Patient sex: M
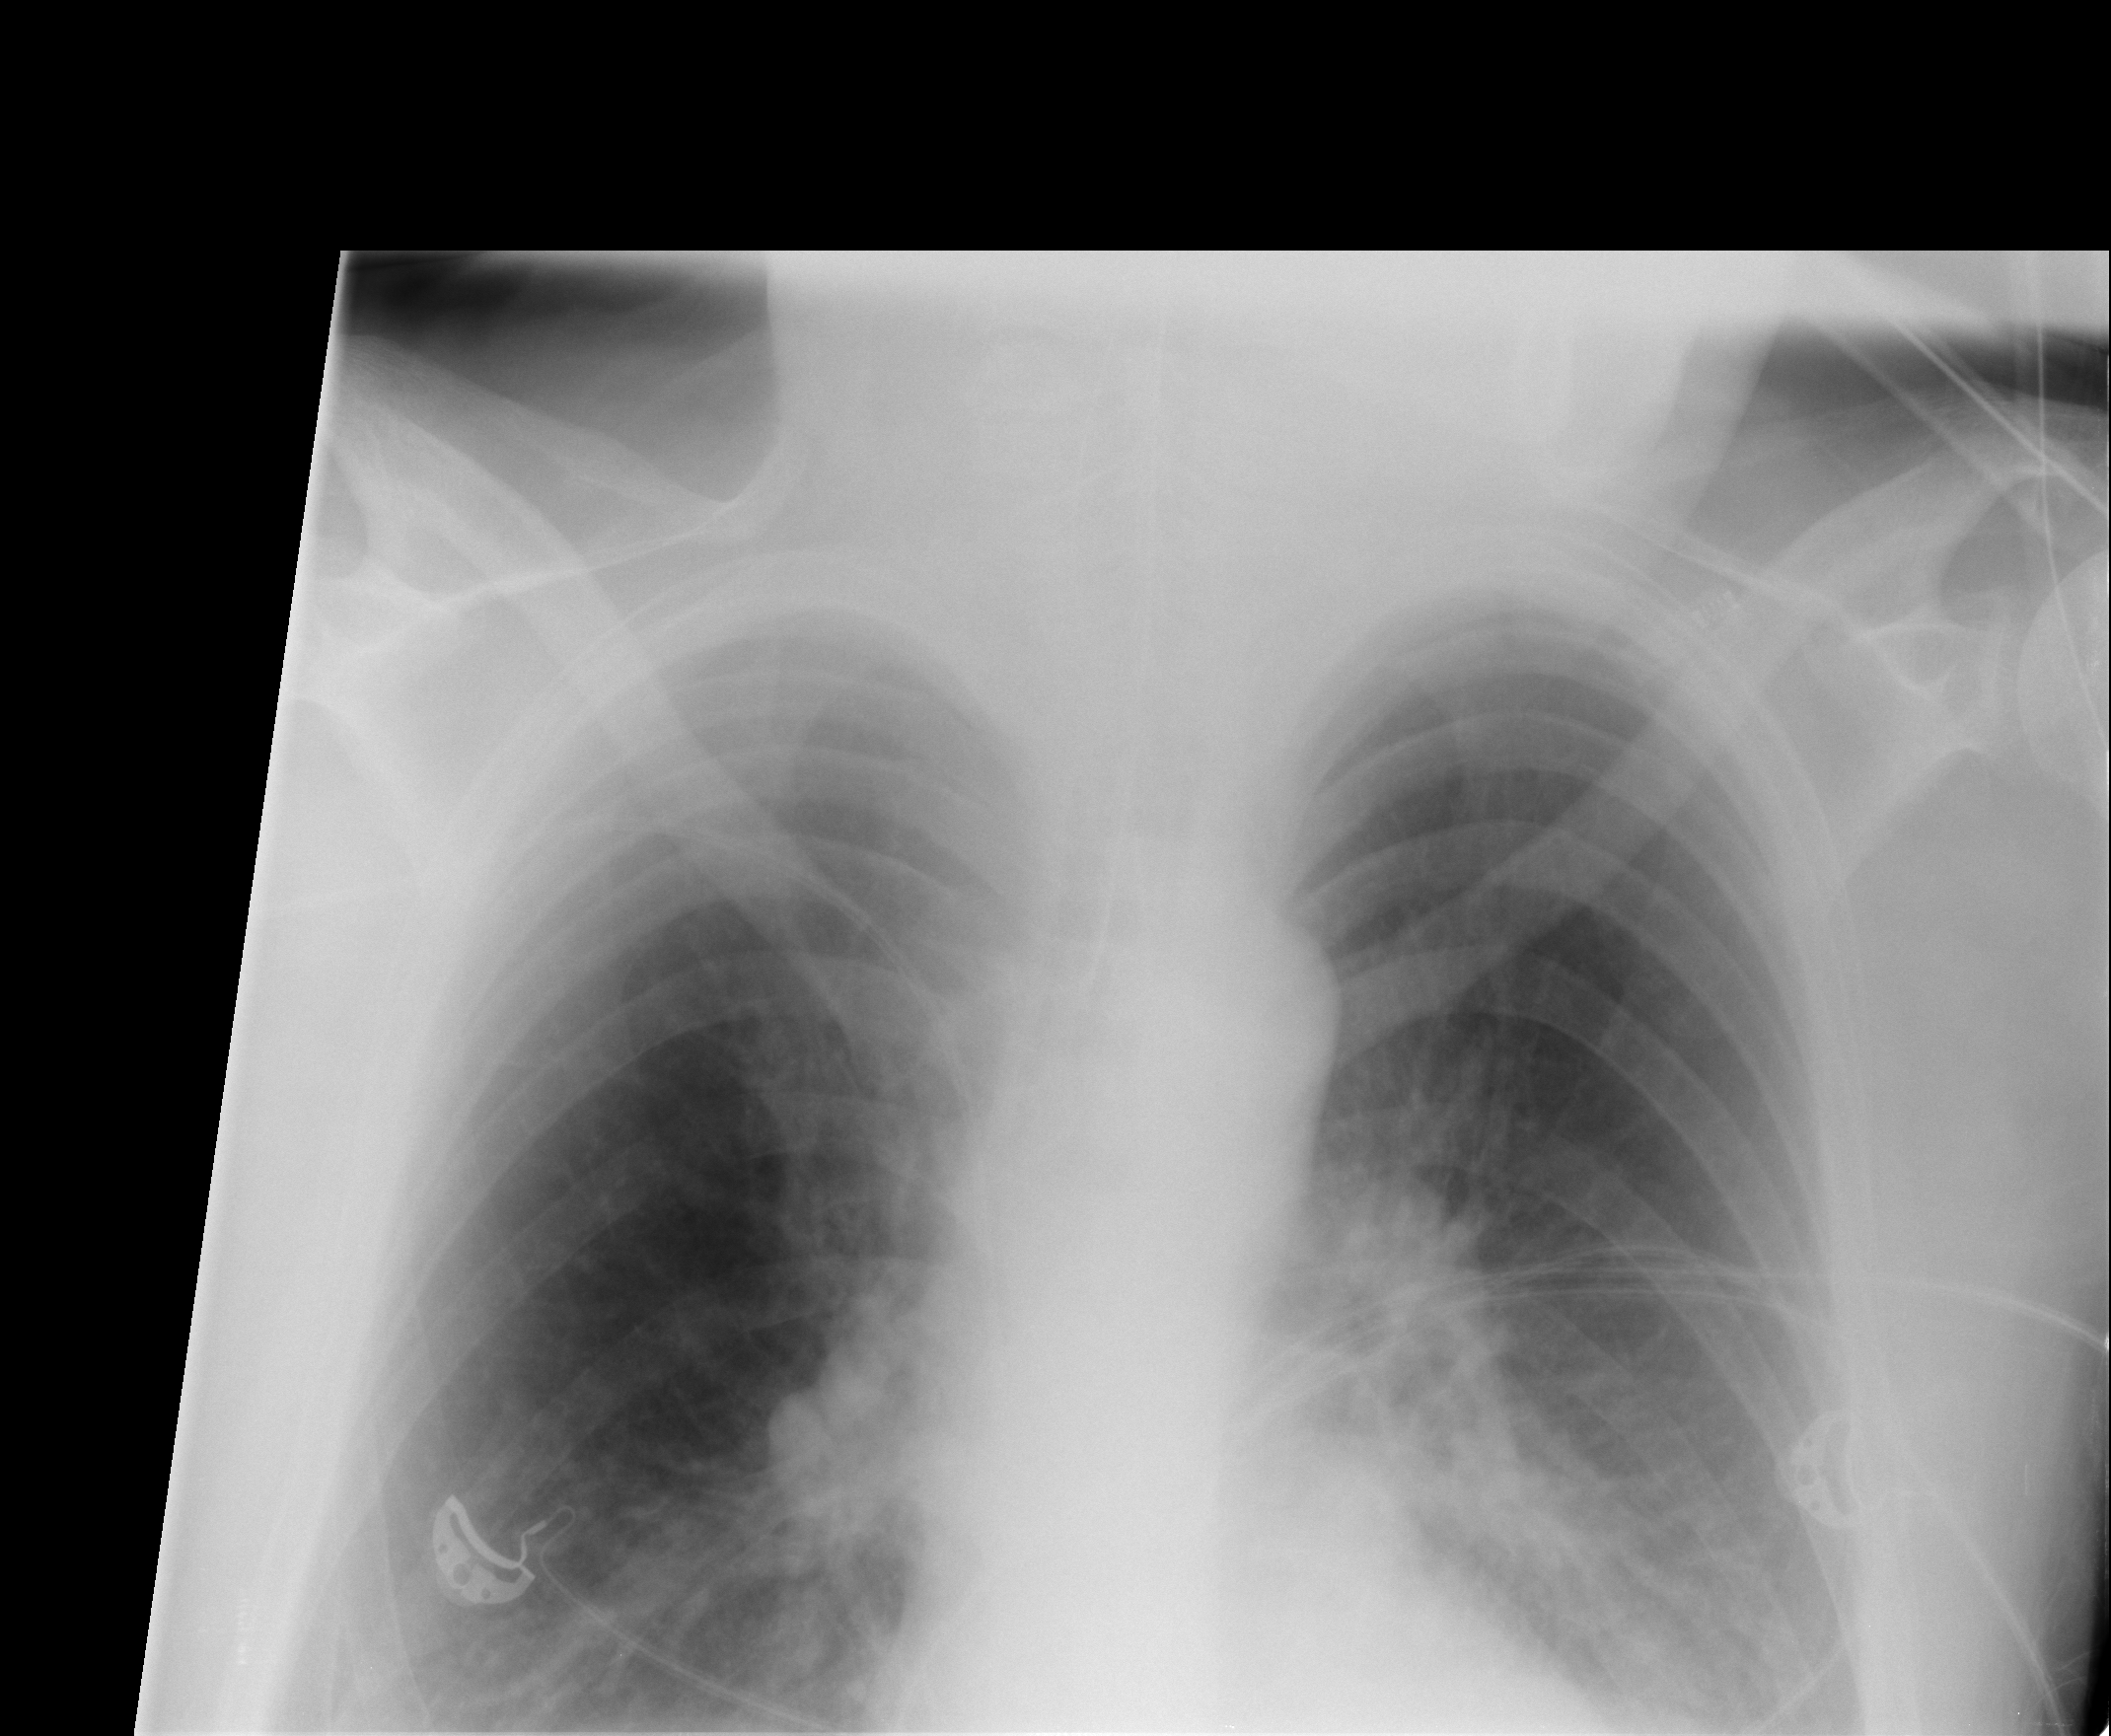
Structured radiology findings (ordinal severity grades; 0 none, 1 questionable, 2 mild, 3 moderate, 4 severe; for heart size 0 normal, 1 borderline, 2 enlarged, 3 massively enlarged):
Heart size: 0
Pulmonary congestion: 0
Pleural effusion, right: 0
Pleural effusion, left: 2
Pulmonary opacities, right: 0
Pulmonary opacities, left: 1
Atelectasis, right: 0
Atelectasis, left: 0